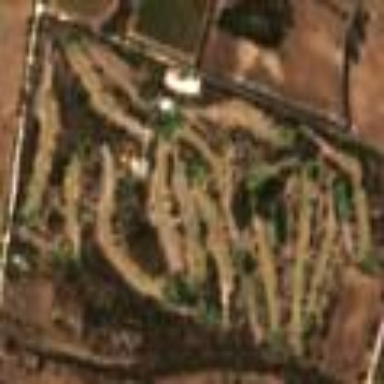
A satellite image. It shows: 18-hole golf course categorized under leisure land.